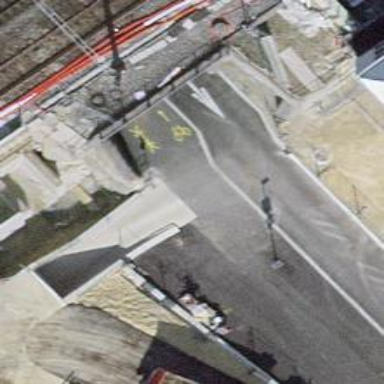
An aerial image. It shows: Residential road with asphalt surface. The right sidewalk also has asphalt surface.